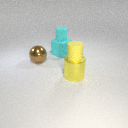
large yellow metal cylinder to the right of large brown metal sphere